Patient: sex M, age 36
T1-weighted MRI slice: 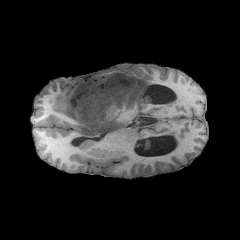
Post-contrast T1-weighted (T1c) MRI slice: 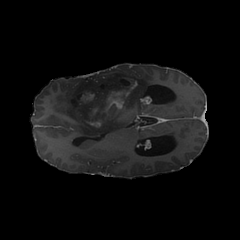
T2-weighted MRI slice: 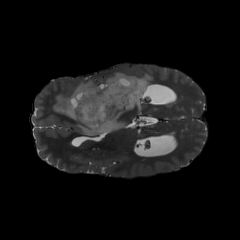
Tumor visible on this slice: yes
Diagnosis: Astrocytoma, IDH-mutant
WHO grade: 4